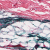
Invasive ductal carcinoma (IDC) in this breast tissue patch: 0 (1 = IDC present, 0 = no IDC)